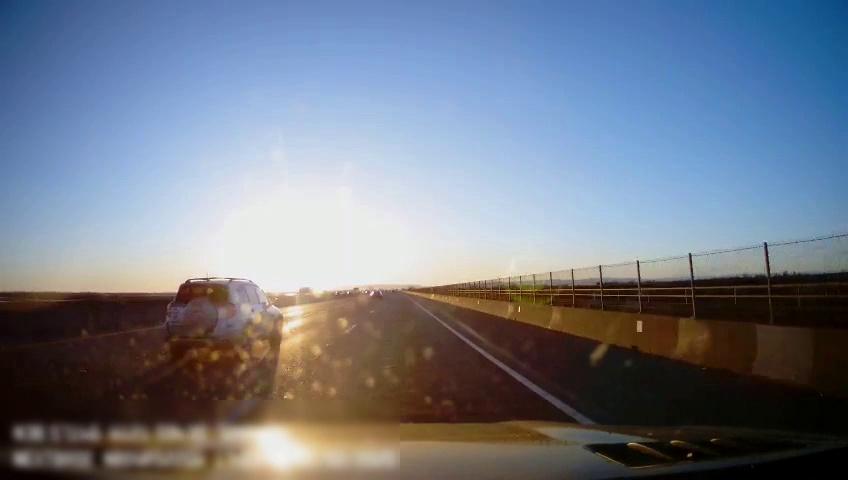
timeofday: Day
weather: Sunny
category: Drivable Space
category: Vehicles | Car
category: Vehicles | SUV
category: Vehicles | Van
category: Lanes | Alternate Lane
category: Lanes | Current Lane
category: Lanes | Current Lane
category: Lanes | Alternate Lane